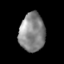
Tissue: lung
Cell type: T cells
Senescence score: 0.2432
Nuclear area (px): 962
Mean DAPI intensity: 135.429